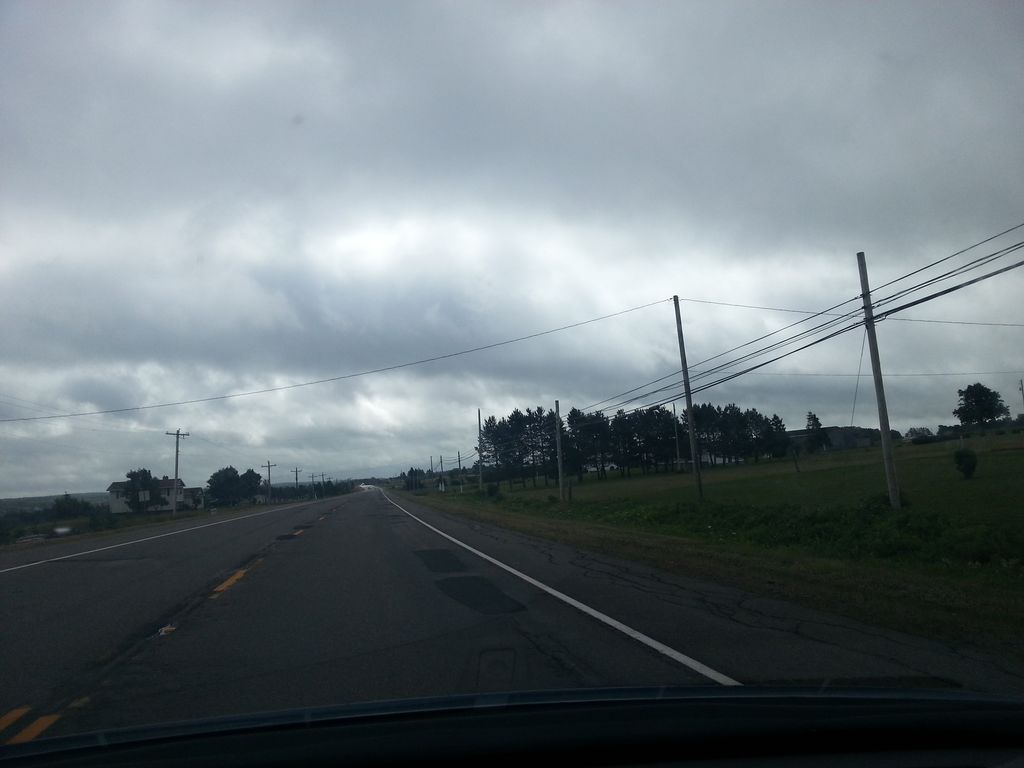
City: charlottetown